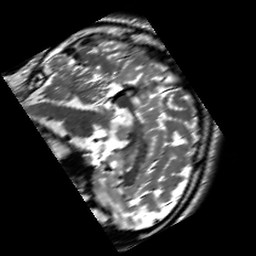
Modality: T2w
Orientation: sagittal
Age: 19
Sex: male
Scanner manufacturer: siemens
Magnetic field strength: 3 T
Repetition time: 7 s
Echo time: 0.09 s